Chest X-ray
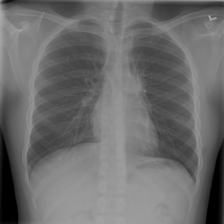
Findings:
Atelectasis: negative
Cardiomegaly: negative
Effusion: negative
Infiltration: negative
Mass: positive
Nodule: negative
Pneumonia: negative
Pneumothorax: negative
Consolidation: negative
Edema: negative
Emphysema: negative
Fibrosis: negative
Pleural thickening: negative
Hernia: negative